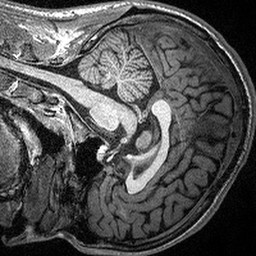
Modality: T1w
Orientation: sagittal
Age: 20
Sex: male
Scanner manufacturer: siemens
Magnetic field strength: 3 T
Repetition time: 2.3 s
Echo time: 0.00298 s